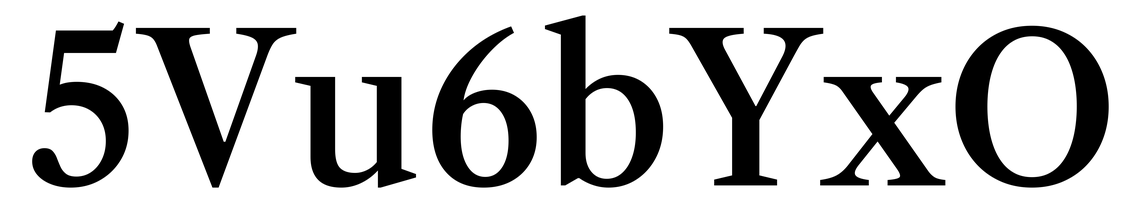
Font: LibreCaslonText_Medium